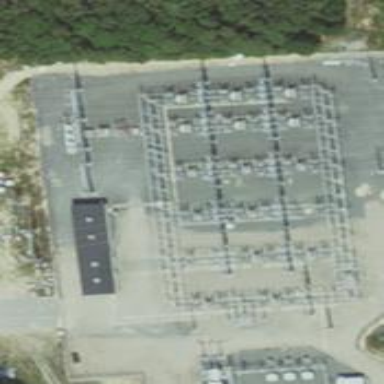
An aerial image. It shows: Switch for power supply.